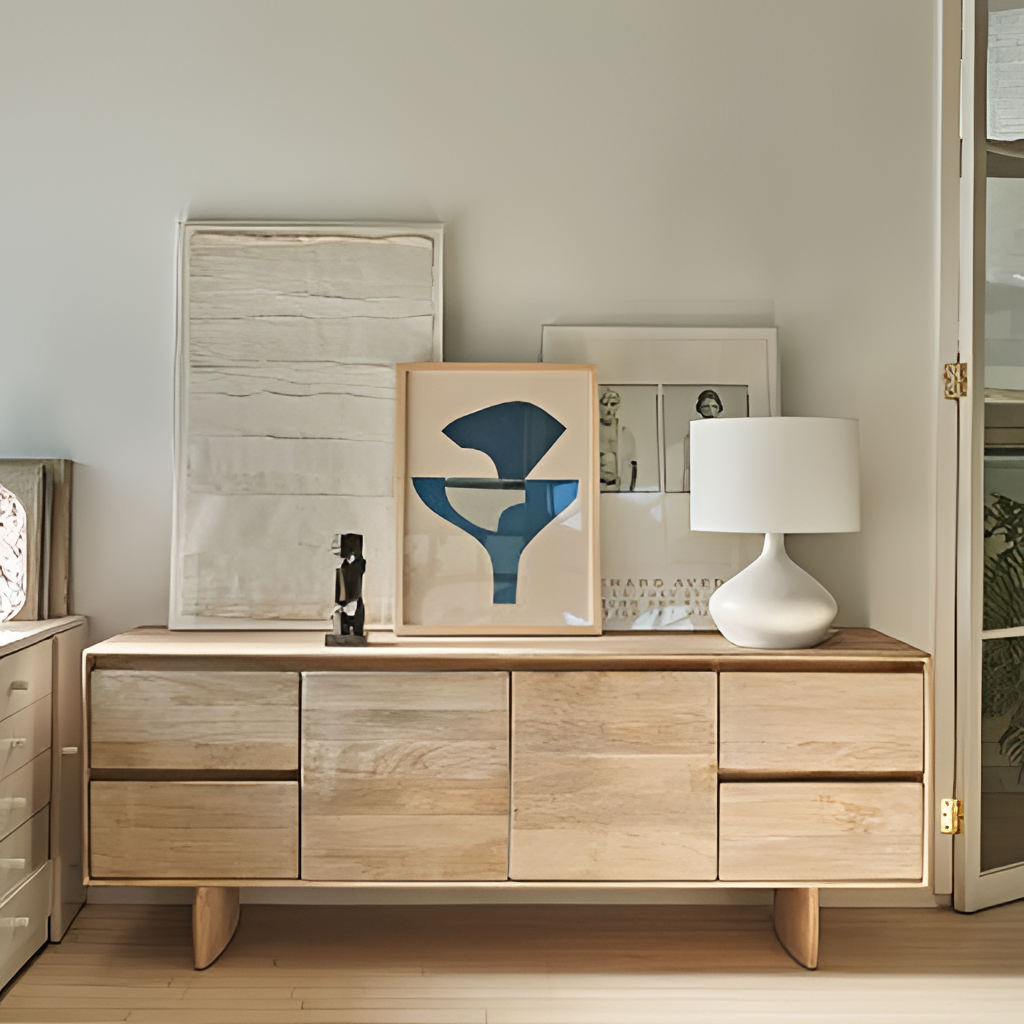
light brown wood sideboard, living room, minimalist, wood flooring, with plank pattern, paint wallpaper, with solid pattern